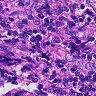
Metastatic tissue present: no